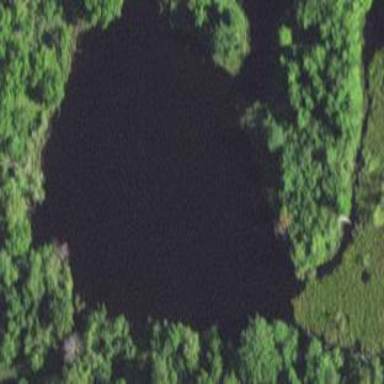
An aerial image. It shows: Serene pond surrounded by nature.